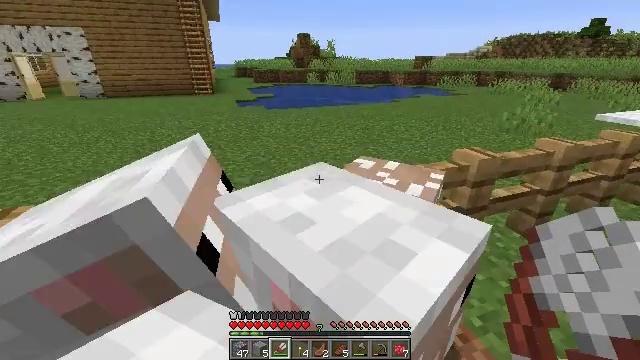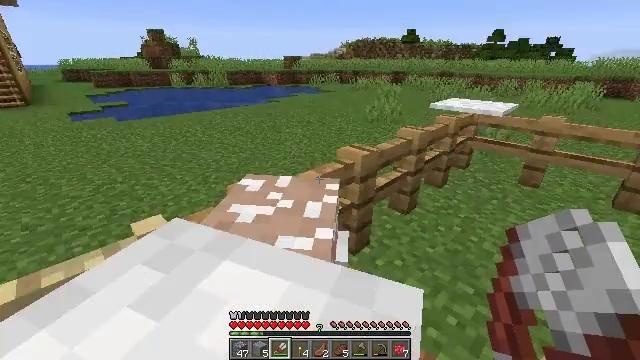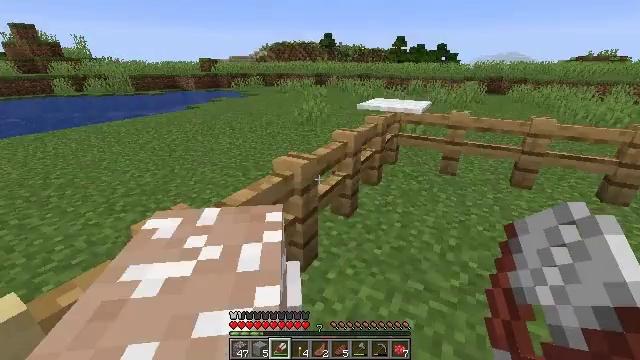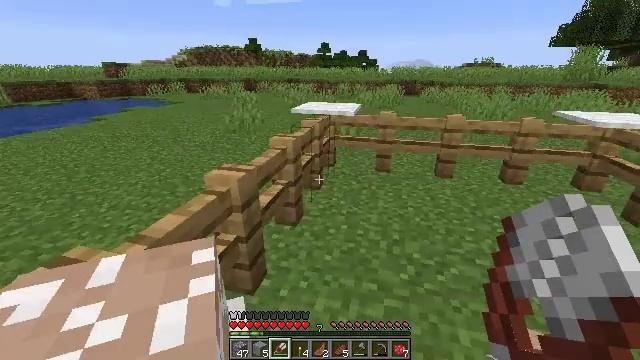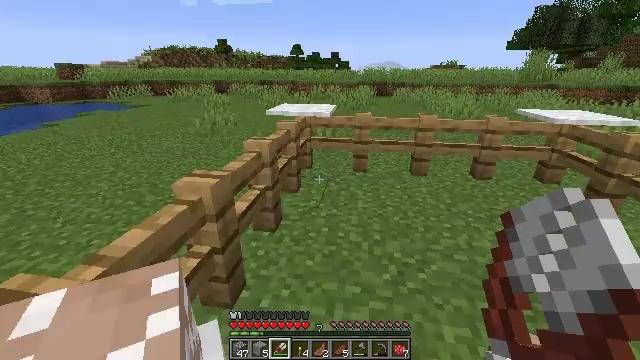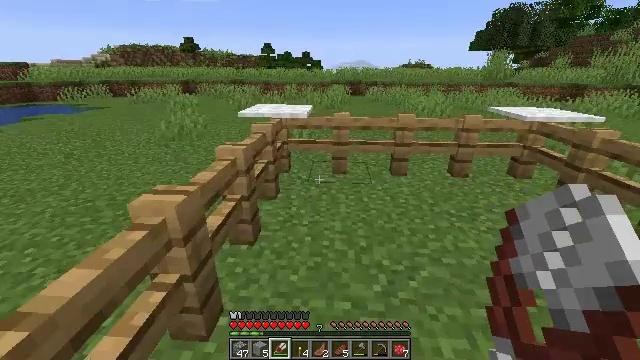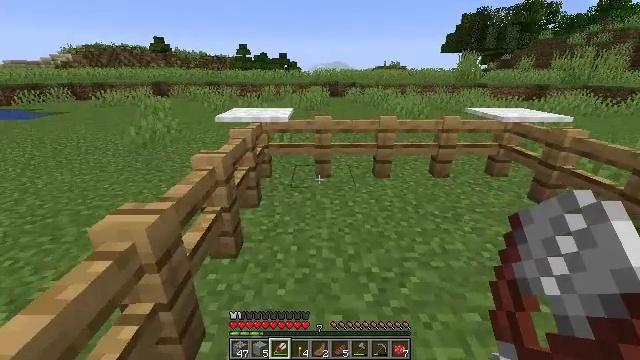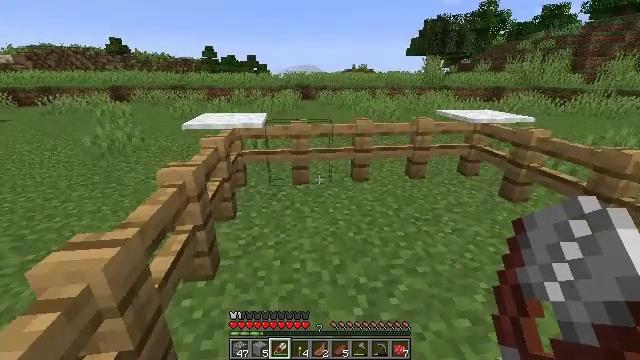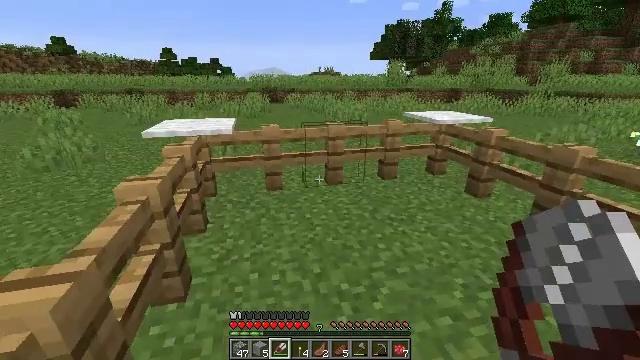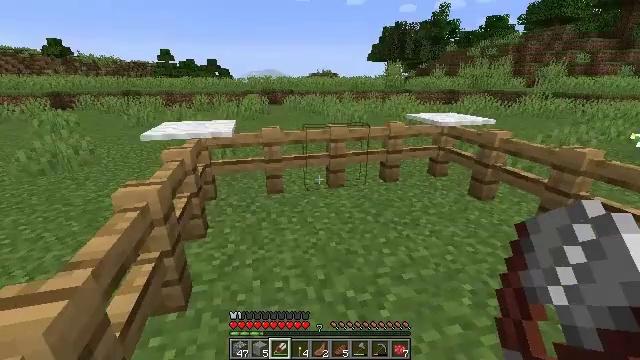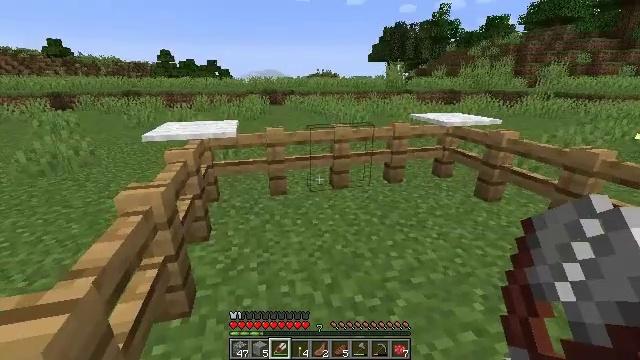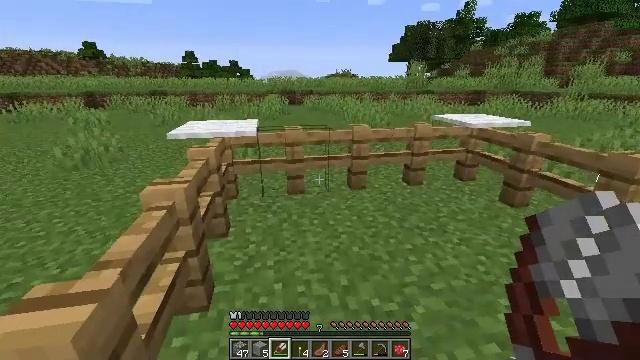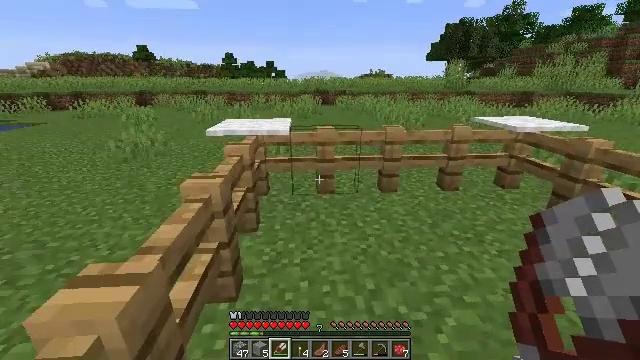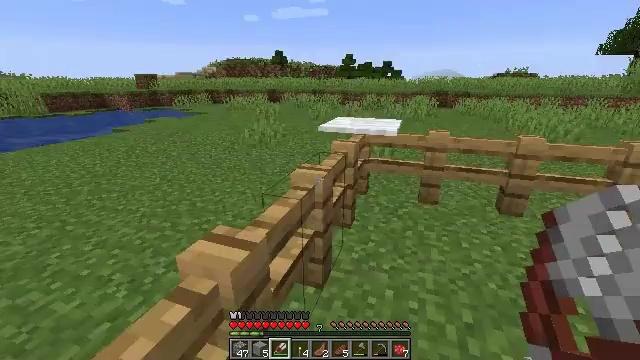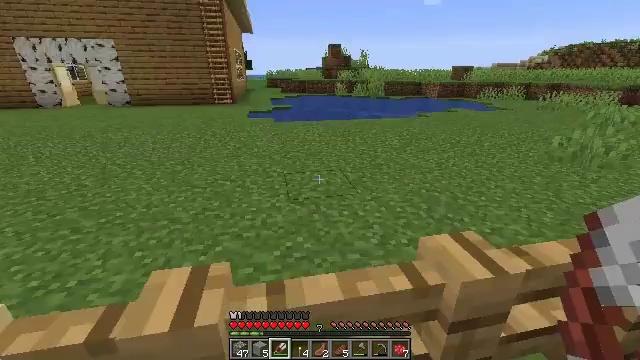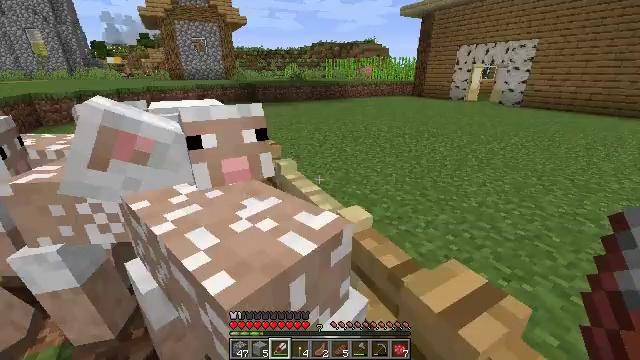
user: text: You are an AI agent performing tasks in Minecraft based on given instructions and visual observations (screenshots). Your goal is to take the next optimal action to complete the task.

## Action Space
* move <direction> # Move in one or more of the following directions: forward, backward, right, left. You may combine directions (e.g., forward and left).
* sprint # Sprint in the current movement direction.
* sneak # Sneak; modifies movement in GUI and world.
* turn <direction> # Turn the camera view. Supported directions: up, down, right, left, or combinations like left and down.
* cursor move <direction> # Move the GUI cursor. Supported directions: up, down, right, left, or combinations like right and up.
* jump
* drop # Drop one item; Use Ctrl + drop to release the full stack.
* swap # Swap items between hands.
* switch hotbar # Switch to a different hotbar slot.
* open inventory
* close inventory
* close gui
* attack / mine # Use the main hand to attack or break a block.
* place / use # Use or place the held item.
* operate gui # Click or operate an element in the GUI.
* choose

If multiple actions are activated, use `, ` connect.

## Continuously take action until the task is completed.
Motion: motion action
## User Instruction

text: Make an iron door by arranging iron ingots in the crafting table.
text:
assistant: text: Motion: move forward, turn right
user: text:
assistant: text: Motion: move forward, turn right
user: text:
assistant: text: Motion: move forward, turn right
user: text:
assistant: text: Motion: move forward, turn right
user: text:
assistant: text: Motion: turn right
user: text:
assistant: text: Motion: turn right
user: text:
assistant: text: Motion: turn right
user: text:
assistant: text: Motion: turn right
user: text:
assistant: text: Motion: no_op
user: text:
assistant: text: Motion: no_op
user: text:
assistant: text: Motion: turn left
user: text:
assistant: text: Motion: turn left
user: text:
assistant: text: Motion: turn left
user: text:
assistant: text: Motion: turn left and down
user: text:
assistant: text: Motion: turn left
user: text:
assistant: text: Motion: turn left and up
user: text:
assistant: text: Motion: turn left
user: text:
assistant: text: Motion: turn left
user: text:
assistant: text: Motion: no_op
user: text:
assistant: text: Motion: no_op
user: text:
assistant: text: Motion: no_op
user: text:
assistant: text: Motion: no_op
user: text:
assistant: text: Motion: no_op
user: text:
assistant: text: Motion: no_op
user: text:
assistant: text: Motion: turn right
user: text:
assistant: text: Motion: turn right
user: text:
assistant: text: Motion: turn right
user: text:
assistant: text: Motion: turn right
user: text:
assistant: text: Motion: turn right
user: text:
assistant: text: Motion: turn right